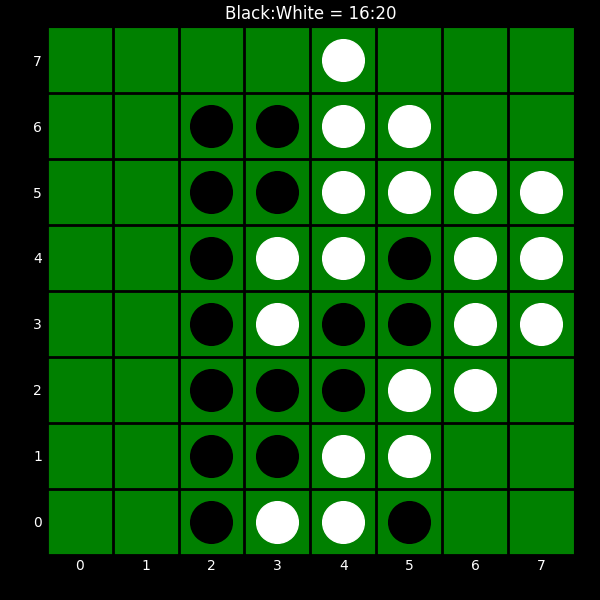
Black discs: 16
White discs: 20